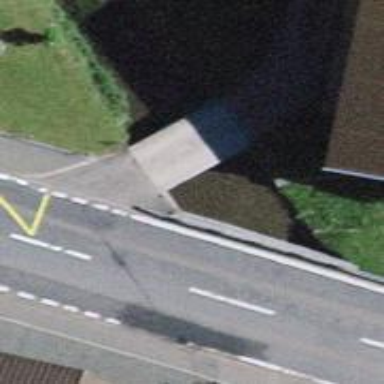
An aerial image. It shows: Tunnel.